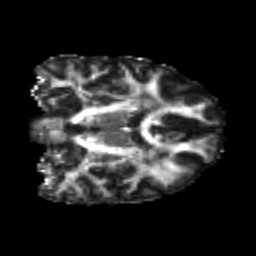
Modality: FA
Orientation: coronal
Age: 24
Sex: male
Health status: healthy
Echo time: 0.074 s